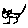
Label: cat